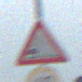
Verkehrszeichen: SplittSchotter
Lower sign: Geschwindigkeit60
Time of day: Midday
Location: Roofed (Beach)
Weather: Overcast
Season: NotSpecified
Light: Natural